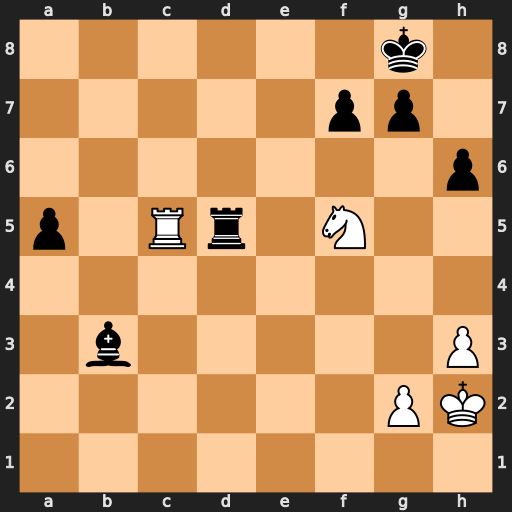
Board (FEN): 6k1/5pp1/7p/p1Rr1N2/8/1b5P/6PK/8
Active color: w
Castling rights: -
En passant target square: -
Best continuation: Ne7+ Kh7 Nxd5